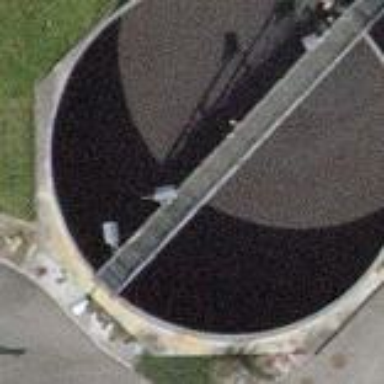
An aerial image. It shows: Storage tank which is man-made and housed in building.